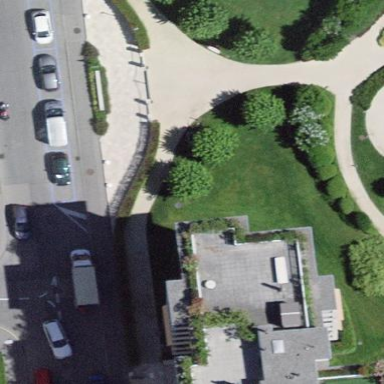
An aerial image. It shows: Pedestrian road.